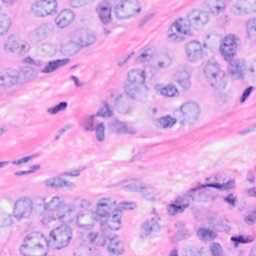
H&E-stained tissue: Breast